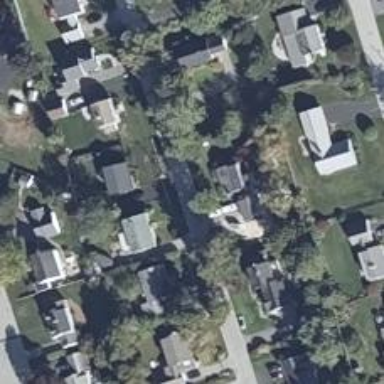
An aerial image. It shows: Residential road.